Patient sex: M
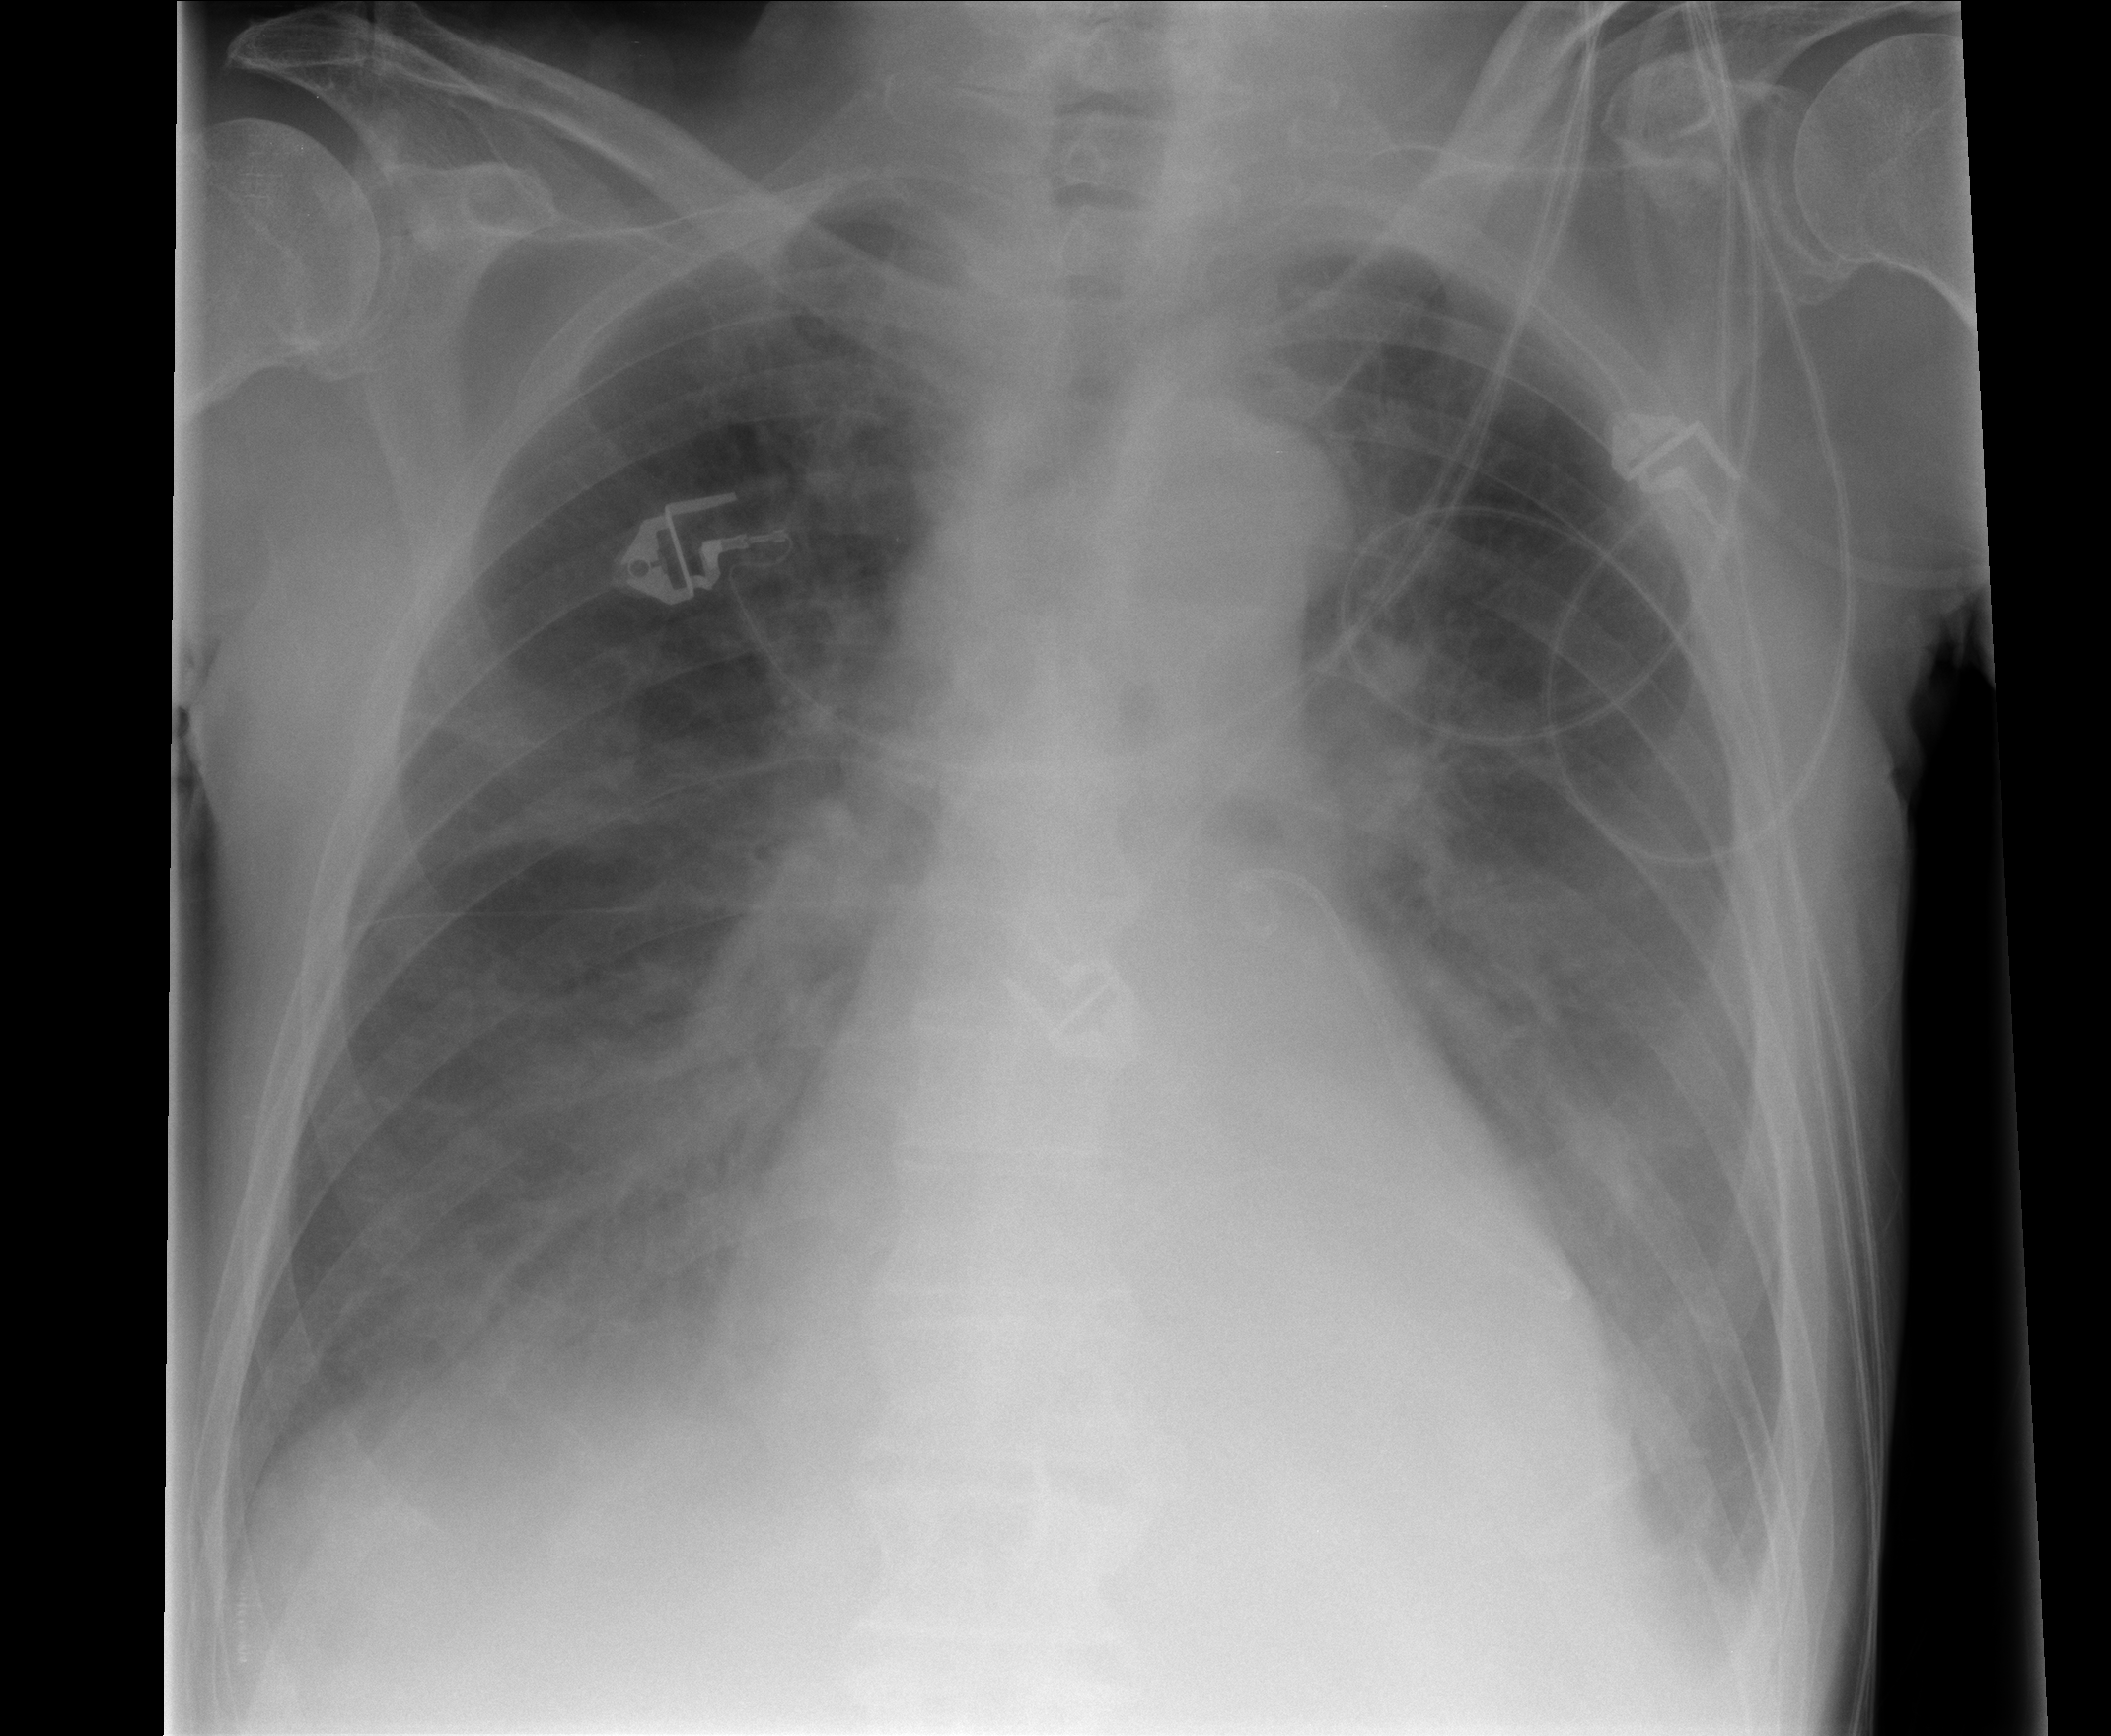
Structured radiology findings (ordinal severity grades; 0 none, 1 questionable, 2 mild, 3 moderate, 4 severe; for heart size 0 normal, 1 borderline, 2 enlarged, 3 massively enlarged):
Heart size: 2
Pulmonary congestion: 2
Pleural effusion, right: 2
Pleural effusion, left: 2
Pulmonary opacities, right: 0
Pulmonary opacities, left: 0
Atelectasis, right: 2
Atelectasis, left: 2